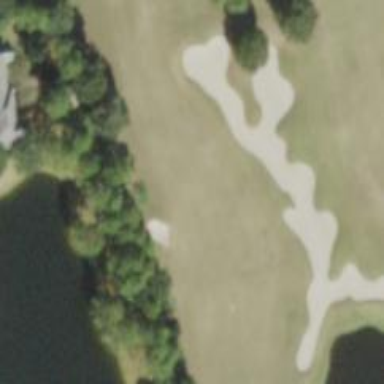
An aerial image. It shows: Golf fairway in the image.